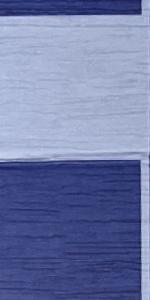
Label: Empty